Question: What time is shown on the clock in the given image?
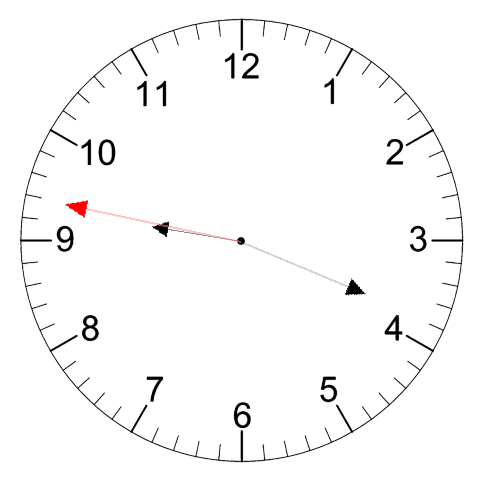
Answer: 09:18:47